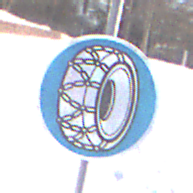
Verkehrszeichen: SchneekettenVorgeschrieben
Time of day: MorningAfternoon
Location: Outdoor (Nature)
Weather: PartlyCloudy
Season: Winter
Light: Natural